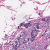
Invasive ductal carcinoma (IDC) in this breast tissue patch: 1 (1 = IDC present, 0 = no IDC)